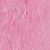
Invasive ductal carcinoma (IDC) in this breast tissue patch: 0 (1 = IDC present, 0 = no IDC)